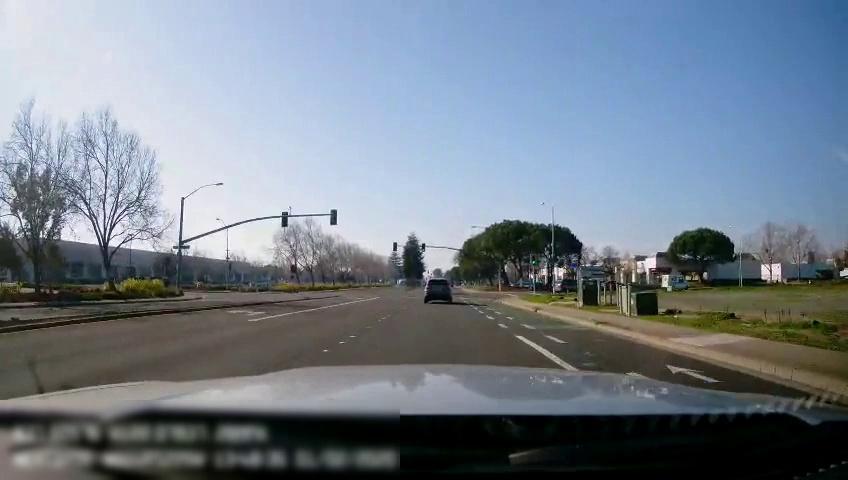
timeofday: Day
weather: Sunny
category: Drivable Space
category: Vehicles | SUV
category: Vehicles | Truck
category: Vehicles | SUV
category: Lanes | Current Lane
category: Lanes | Current Lane
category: Lanes | Alternate Lane
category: Lanes | Alternate Lane
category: Lanes | Alternate Lane
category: Traffic | Lights
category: Traffic | Lights
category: Traffic | Lights